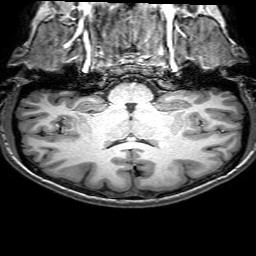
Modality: T1w
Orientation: sagittal
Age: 19
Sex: female
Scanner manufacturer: philips
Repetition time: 0.008916 s
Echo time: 0.0046 s